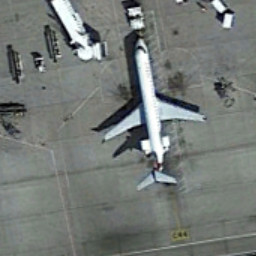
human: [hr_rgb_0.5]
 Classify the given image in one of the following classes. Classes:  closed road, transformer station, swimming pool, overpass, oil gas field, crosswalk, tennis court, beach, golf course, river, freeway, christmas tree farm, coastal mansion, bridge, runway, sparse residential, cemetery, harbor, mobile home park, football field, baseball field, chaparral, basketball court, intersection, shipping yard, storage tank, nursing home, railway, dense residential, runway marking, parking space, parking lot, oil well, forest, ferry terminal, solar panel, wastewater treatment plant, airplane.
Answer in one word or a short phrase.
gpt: airplane